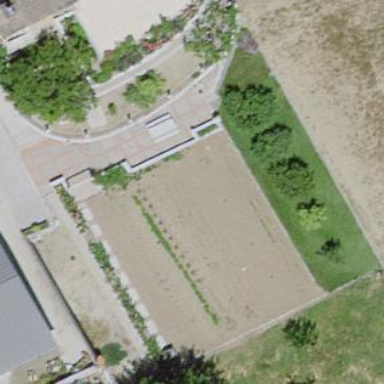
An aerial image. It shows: Garden area designated for leisure land.